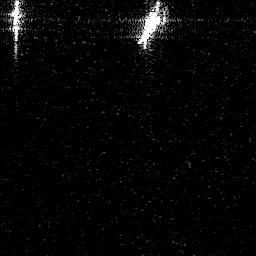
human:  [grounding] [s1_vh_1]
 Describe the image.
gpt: In the satellite image, there is  <ref>1 small ship </ref> <box>[[3, 0, 8, 12, 0]]</box> located at top left,  <ref>1 medium ship </ref> <box>[[51, 5, 63, 17, 0]]</box> located at top.